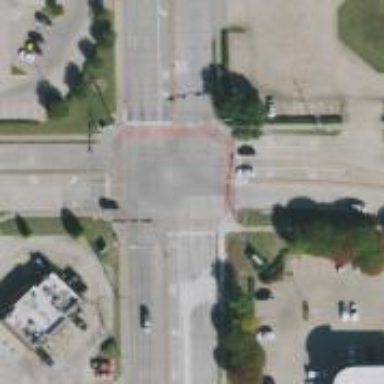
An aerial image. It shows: Secondary road with separate sidewalks.